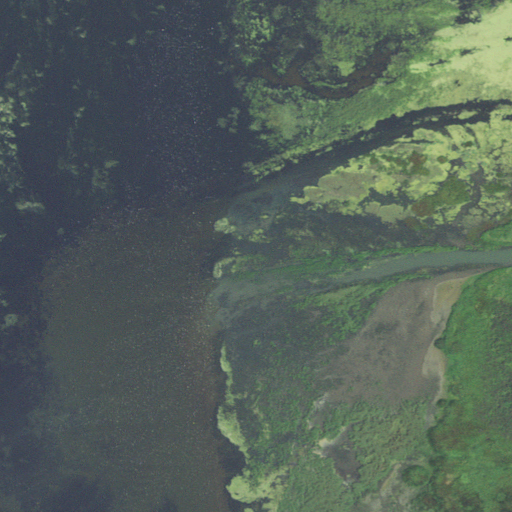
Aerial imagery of island in Wisconsin named Small Fry Island containing open water and herbaceous wetlands